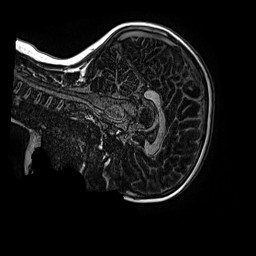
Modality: MP2RAGE
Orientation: sagittal
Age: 11
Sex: female
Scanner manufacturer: siemens
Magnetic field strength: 3 T
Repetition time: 4 s
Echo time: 0.00299 s